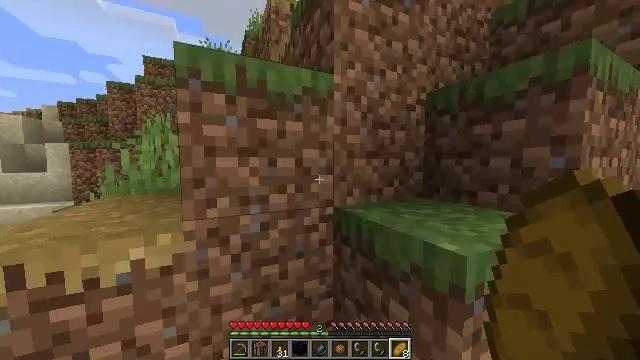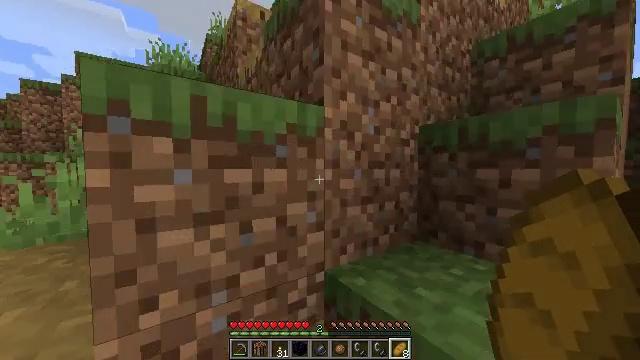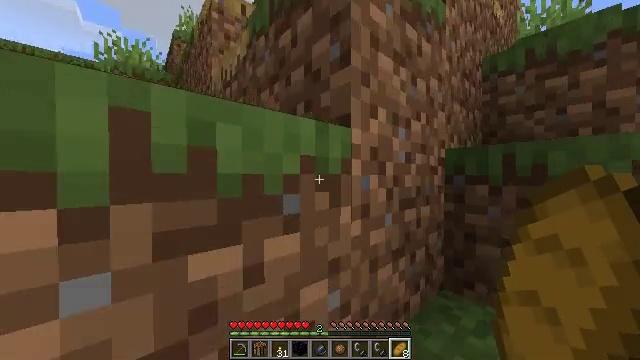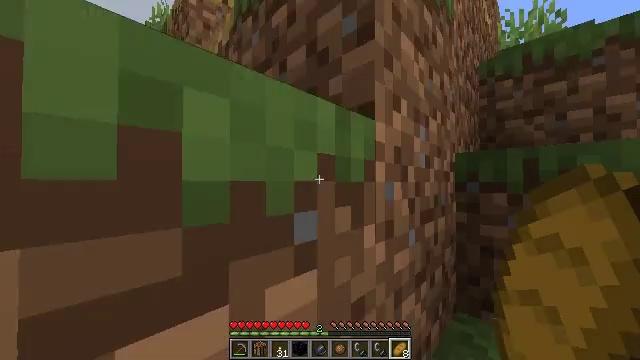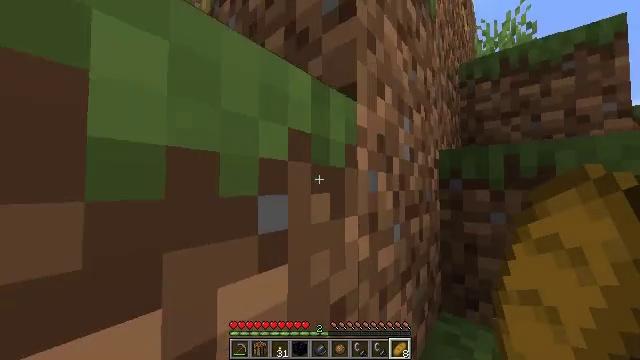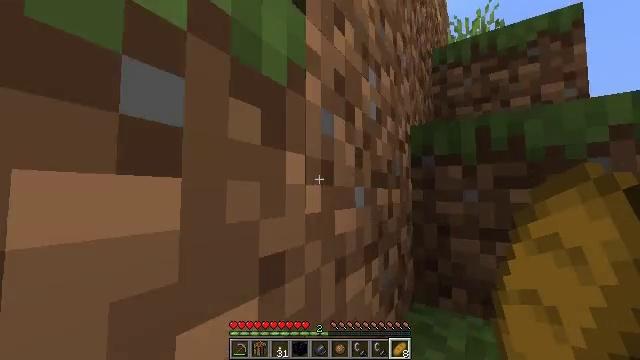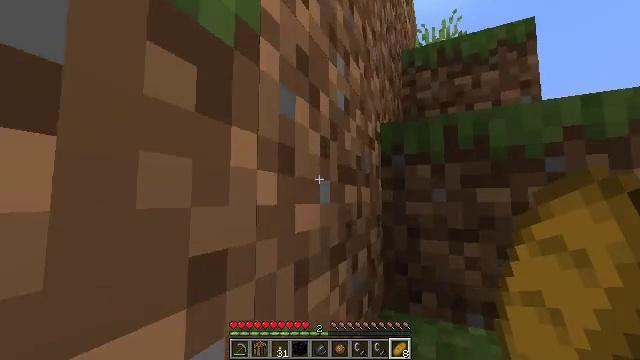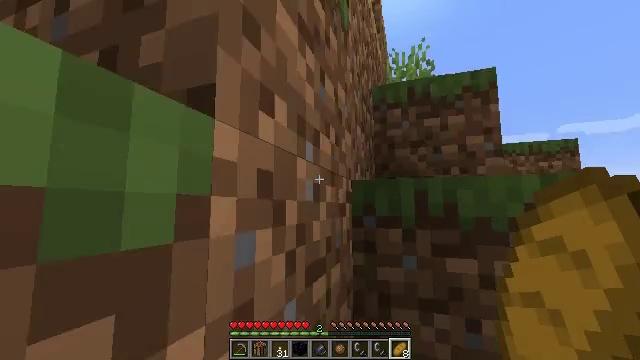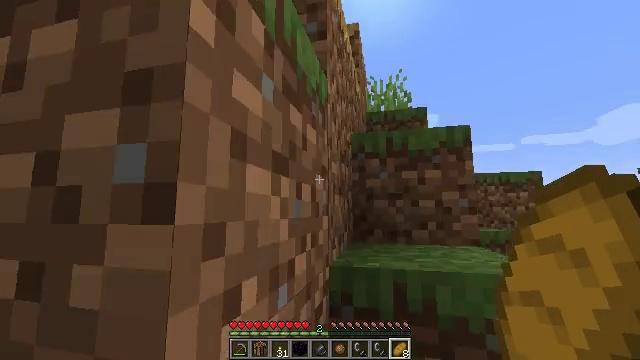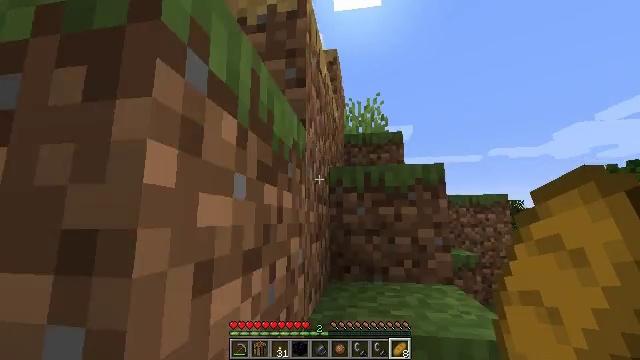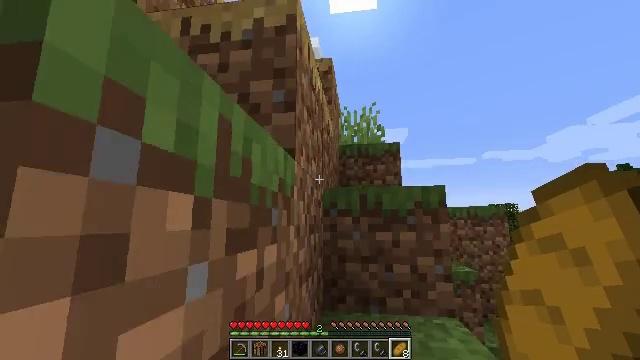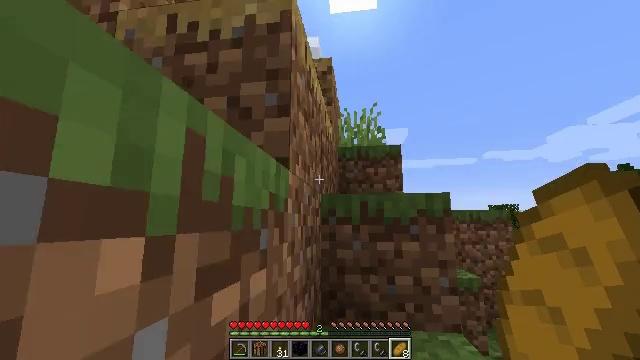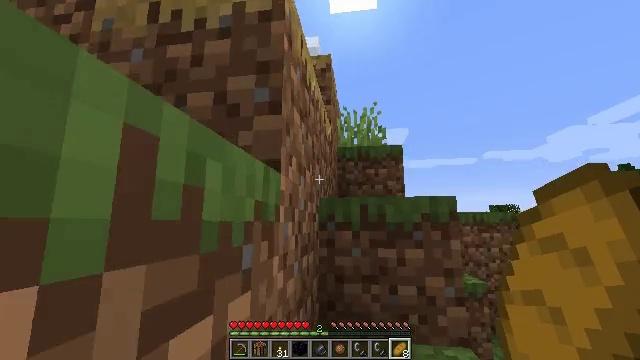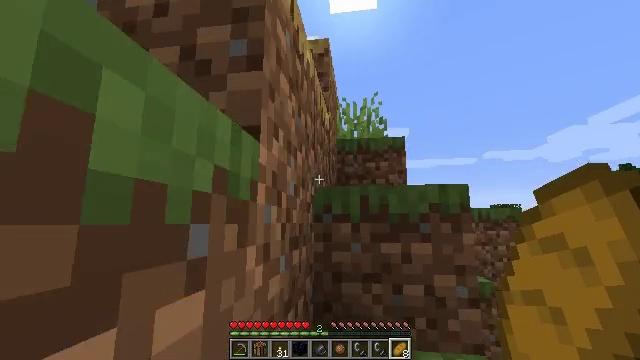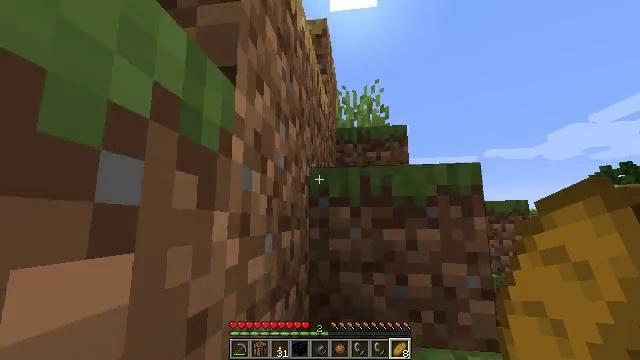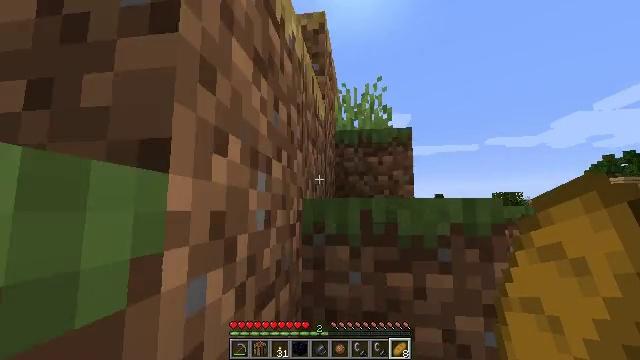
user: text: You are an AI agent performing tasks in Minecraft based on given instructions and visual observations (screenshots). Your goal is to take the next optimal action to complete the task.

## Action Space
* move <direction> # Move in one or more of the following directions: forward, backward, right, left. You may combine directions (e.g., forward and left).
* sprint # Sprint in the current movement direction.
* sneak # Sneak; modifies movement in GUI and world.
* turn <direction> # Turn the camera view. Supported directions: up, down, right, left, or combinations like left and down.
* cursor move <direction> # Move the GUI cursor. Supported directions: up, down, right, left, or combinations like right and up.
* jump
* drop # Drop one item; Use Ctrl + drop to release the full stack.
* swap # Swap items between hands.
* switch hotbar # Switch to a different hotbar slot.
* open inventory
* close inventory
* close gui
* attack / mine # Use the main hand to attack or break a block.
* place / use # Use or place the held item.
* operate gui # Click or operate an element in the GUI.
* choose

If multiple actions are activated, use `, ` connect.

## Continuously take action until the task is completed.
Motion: motion action
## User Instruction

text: Mine red sand from the ground.
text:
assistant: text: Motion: move forward, sprint, turn right and up, jump
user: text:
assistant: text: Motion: move forward, sprint, turn right and up
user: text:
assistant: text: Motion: move forward, sprint, turn right and up
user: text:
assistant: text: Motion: move forward, sprint, turn right and up
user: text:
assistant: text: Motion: move forward, sprint, turn right and up
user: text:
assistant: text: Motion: move forward, sprint, turn right and up, jump
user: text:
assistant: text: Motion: move forward, sprint, turn right and up, jump
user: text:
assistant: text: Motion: move forward, sprint, turn right and up, jump
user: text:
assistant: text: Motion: move forward, sprint, turn right and up, jump
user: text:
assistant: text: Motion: move forward, sprint, turn right
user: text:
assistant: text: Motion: move forward, sprint
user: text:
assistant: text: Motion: move forward, sprint
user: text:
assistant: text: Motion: move forward, sprint
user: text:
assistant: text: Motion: move forward, sprint, jump
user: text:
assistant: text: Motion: move forward, sprint, turn down, jump
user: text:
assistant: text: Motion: move forward, sprint, turn down, jump
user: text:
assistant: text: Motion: move forward, sprint, turn down, jump
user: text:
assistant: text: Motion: move forward, sprint, turn down
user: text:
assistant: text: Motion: move forward, sprint
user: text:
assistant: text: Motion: move forward, sprint
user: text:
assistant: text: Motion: move forward, sprint
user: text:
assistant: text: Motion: move forward, sprint, jump
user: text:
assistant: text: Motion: move forward, sprint, jump
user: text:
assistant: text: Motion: move forward, sprint, jump
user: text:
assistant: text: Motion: move forward, sprint, turn left and down, jump
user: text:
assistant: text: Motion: move forward, sprint, turn left, jump
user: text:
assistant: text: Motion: move forward, sprint, turn left and down
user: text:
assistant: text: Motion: move forward, sprint, turn left
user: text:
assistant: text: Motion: move forward, sprint, turn left
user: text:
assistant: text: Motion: move forward, sprint, jump